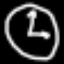
Label: clock